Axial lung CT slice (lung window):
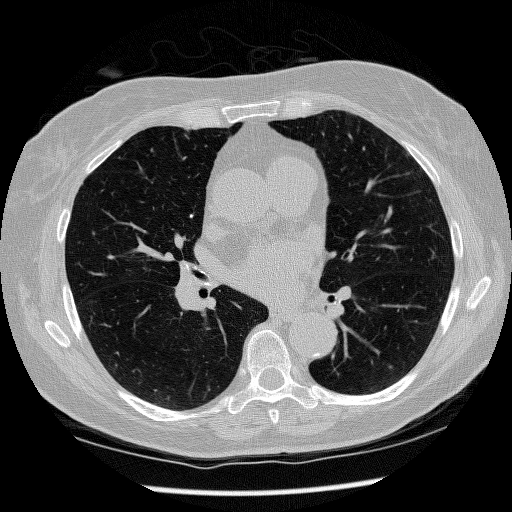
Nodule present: no